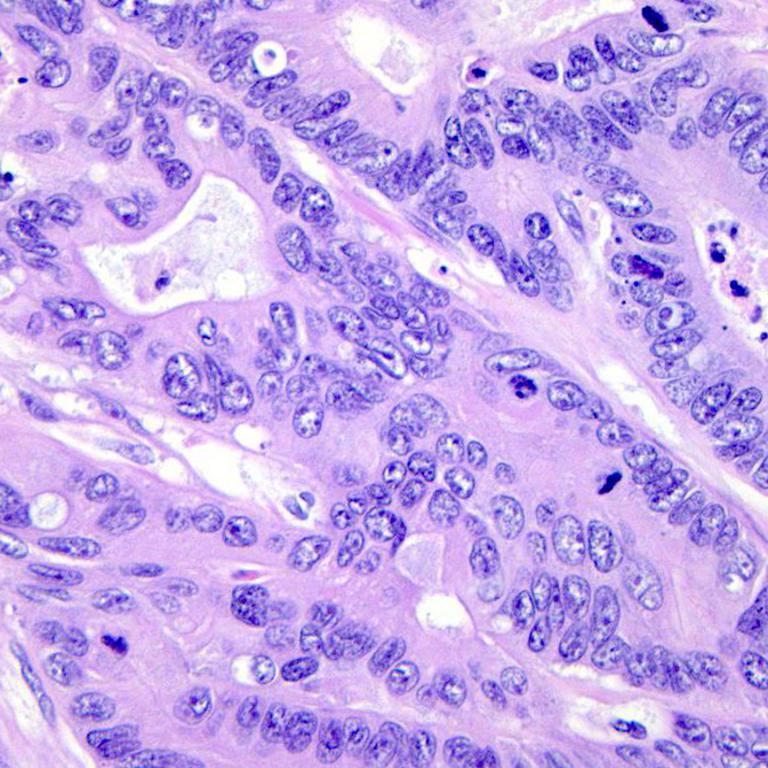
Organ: colon
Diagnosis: adenocarcinomas